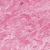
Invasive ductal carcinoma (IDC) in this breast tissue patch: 0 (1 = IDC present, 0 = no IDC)